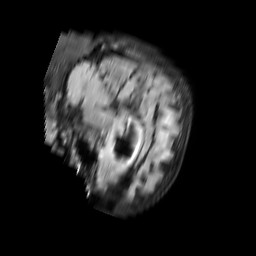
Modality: FLAIR
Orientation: sagittal
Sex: female
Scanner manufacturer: philips
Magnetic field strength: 3 T
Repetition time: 11 s
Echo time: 0.12 s